Aerial crown-view tile of a tropical tree (Barro Colorado Island, Panama), acquired 20241216:
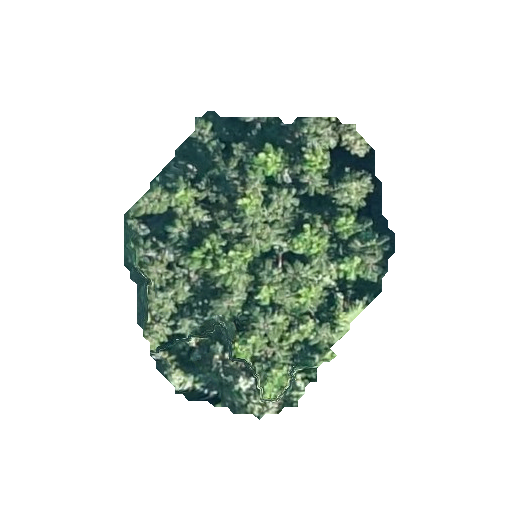
Species: Zanthoxylum ekmanii
GBIF accepted scientific name: Zanthoxylum ekmanii
Crown area: 87.504 m²